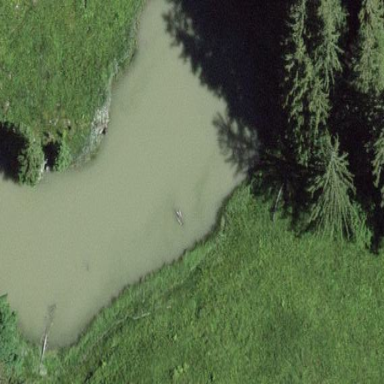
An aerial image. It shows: Pond surrounded by natural water.